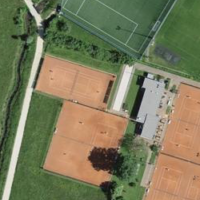
EUNIS habitat code: 53
Species observed at this site:
Podarcis muralis